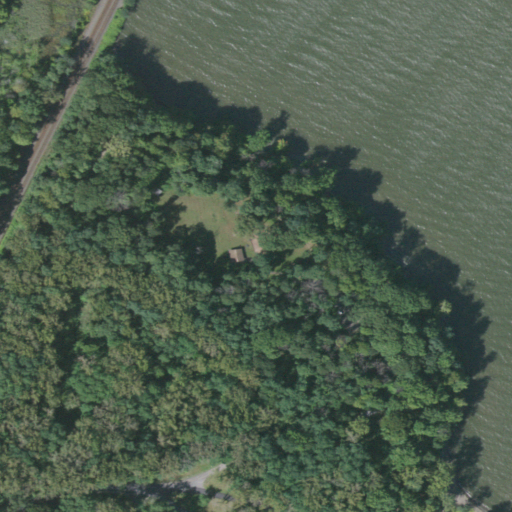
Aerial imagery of cape in New York named Plum Point containing deciduous forest, open water, herbaceous wetlands, woody wetlands, evergreen forest, grassland, low intensity development, and open development